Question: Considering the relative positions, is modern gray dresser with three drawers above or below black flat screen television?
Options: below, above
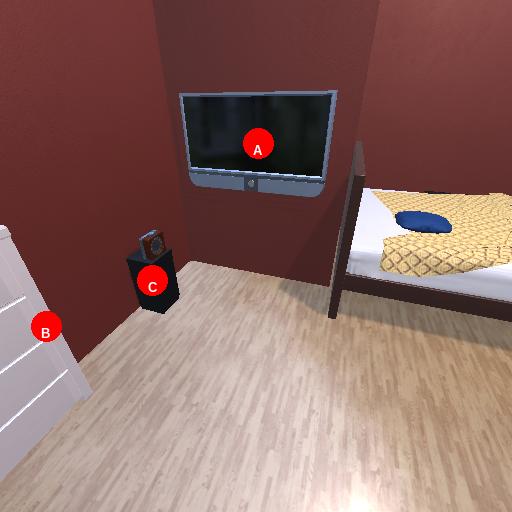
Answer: below